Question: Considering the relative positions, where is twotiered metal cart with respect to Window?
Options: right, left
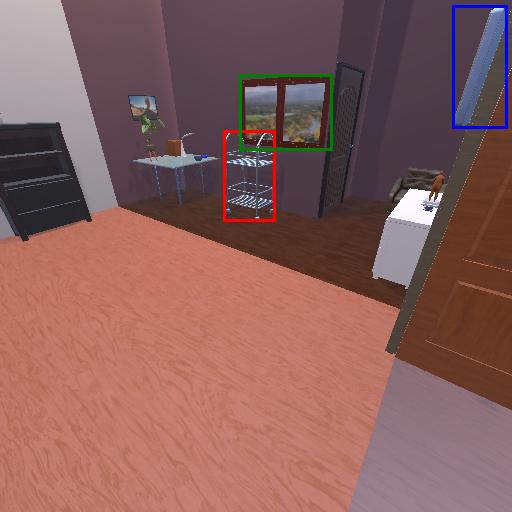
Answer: right